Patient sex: F
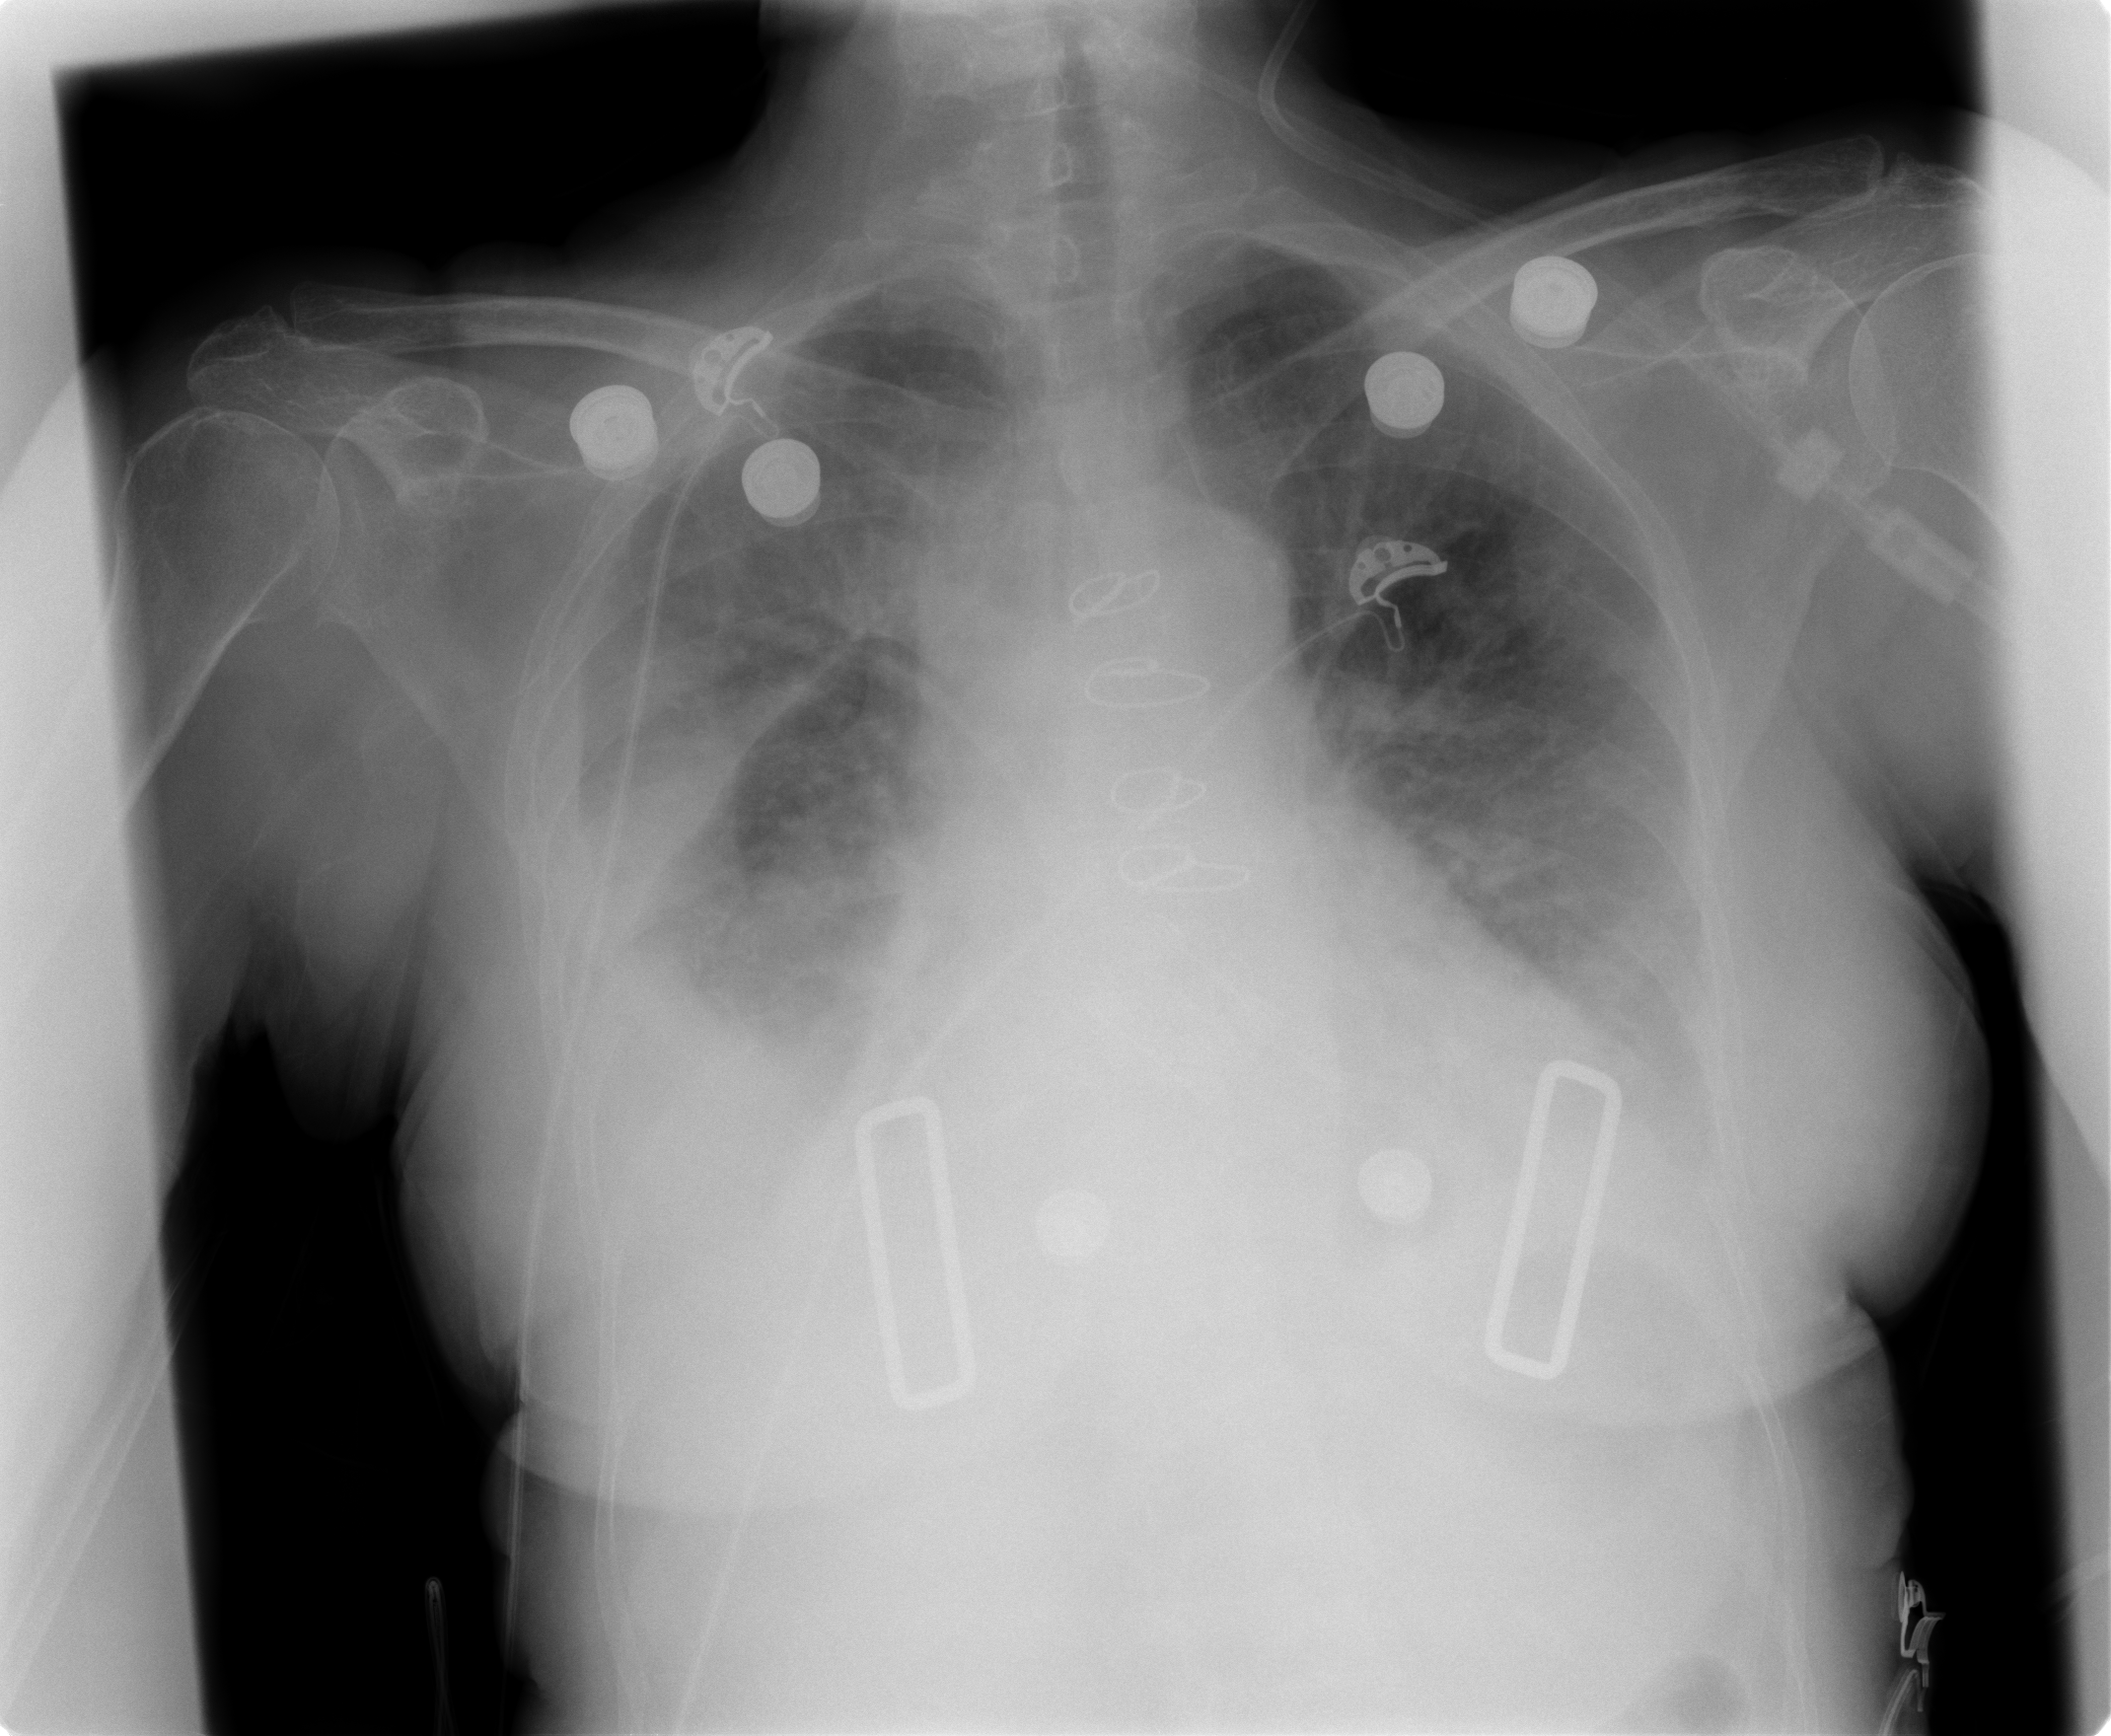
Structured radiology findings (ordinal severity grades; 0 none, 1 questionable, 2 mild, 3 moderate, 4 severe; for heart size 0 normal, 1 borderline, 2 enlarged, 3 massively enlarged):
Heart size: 1
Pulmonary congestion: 2
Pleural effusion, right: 3
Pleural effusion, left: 2
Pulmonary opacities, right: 0
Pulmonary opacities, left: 0
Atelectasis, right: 3
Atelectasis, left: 2